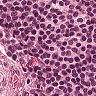
Metastatic tissue present: no